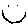
Label: smiley face